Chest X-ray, PA view. Patient: 51 years old, sex M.
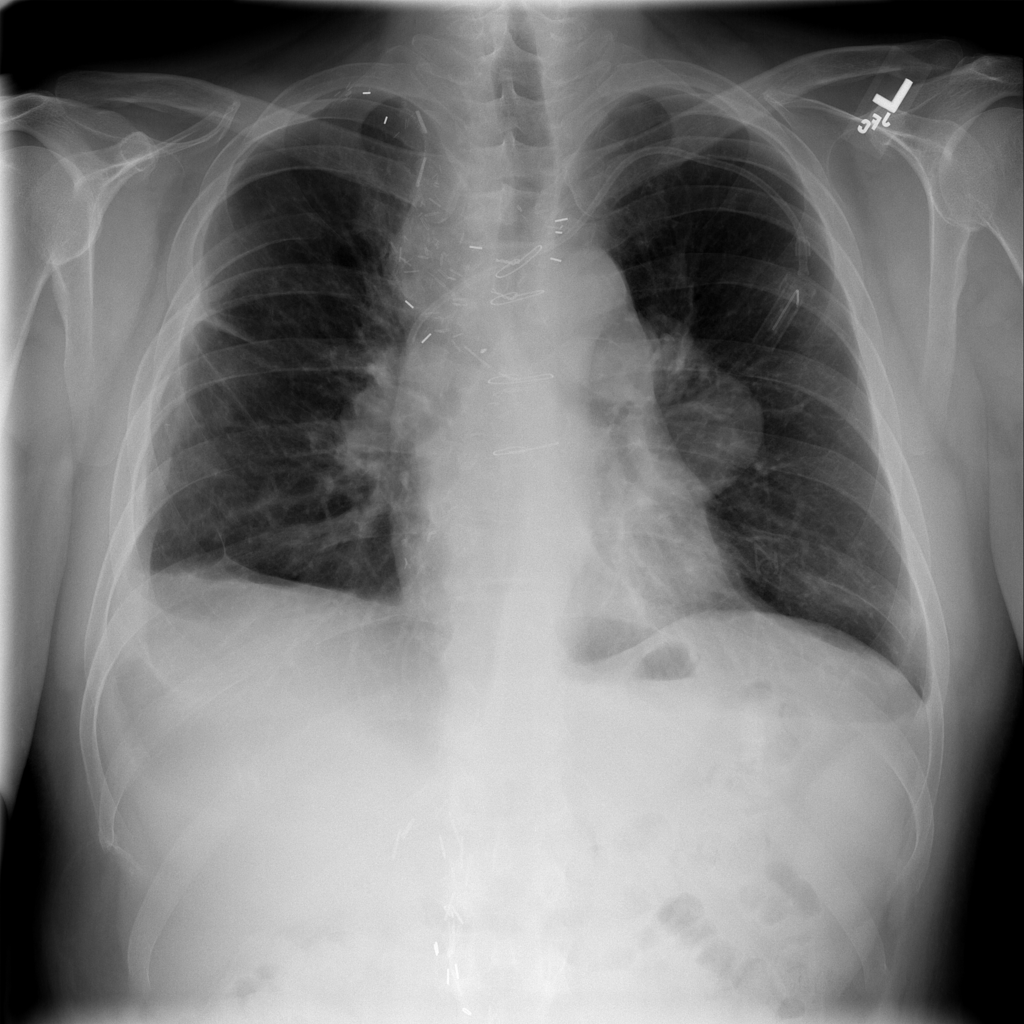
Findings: Effusion, Mass